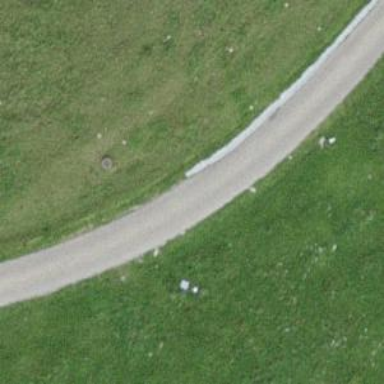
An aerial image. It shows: Service road with smooth asphalt surface of grade 1 tracktype.